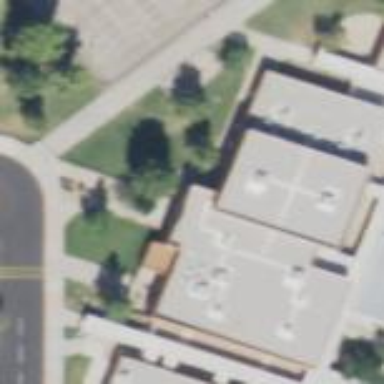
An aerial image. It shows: School building.